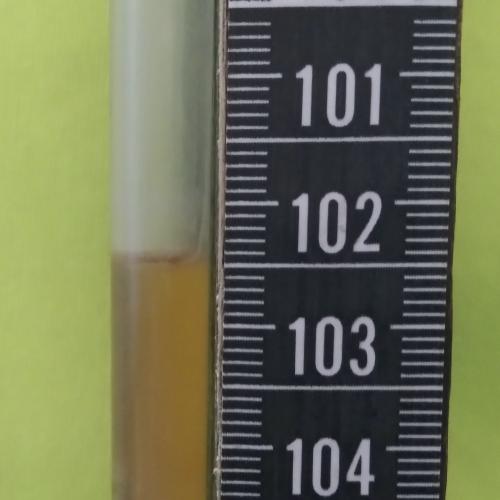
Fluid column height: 102.5 cm